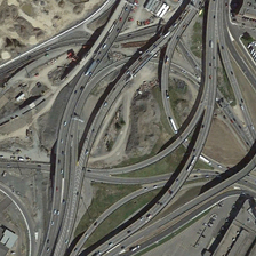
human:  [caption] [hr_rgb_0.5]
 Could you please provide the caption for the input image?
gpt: This is a very complicated vehicle with many jumps.

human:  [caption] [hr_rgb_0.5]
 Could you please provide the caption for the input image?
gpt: This is a rather complicated transportation facility with many overpasses.

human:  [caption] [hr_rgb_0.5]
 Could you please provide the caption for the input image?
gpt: This is a rather complicated traffic facility with many viaduct intersections.

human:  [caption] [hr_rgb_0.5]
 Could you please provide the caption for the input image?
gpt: This is quite complicated transportation facilities and there are many overpasses.

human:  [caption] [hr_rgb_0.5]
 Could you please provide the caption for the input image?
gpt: This is a rather complicated vehicle with many jumps.